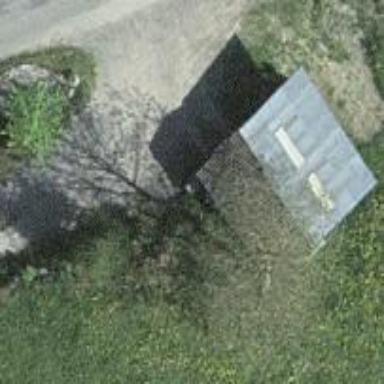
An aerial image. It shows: Garage.